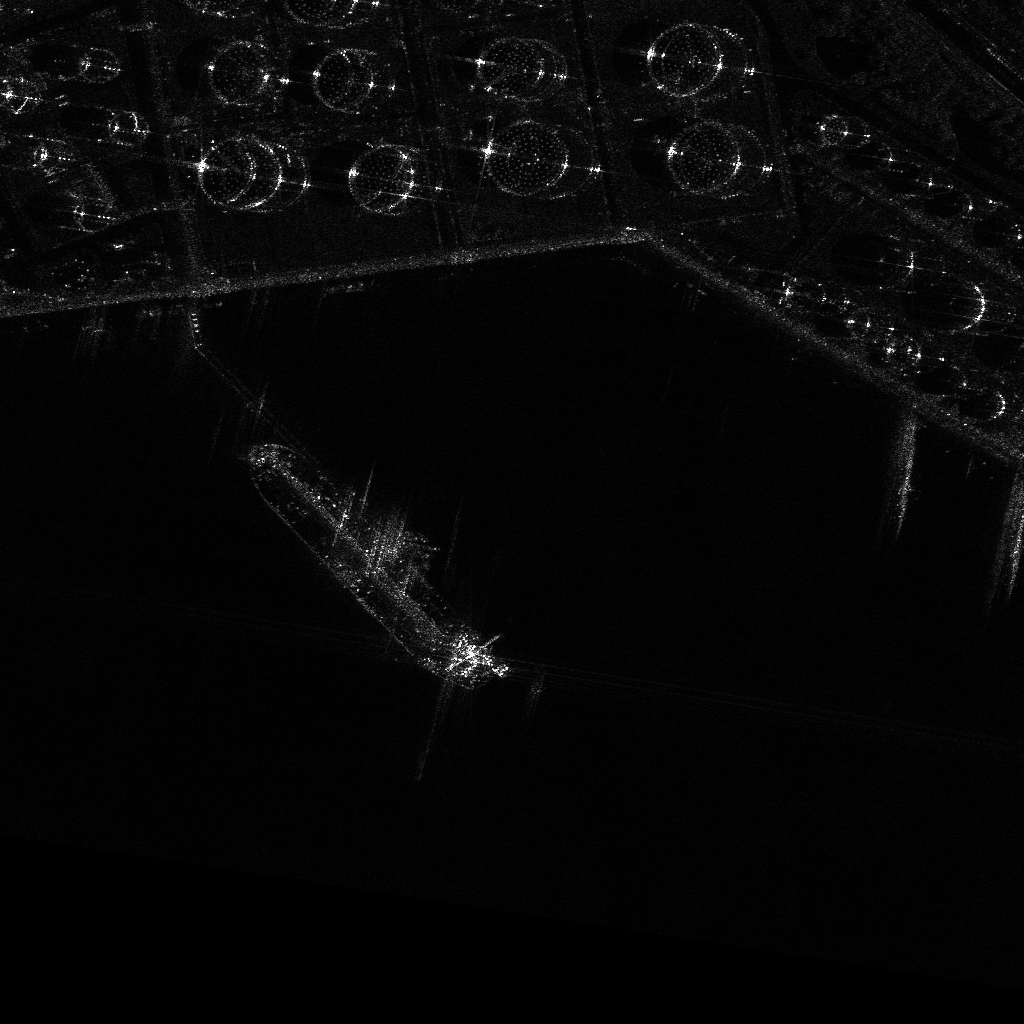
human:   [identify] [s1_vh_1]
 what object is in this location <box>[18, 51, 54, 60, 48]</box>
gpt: <ref>1 large ore-oil at the center</ref>